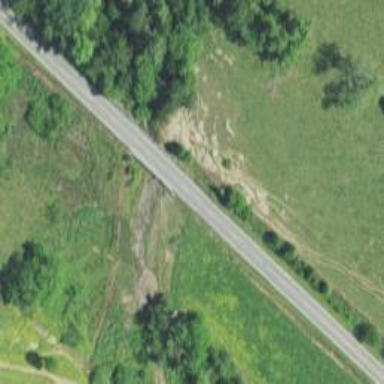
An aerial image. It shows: Asphalt tertiary road on bridge.